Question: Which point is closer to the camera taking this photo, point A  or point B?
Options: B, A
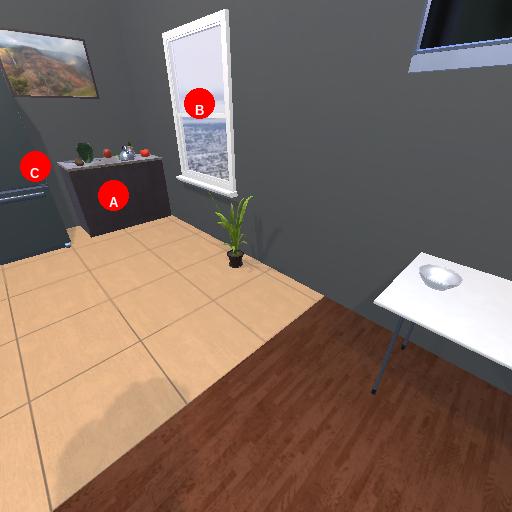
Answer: B